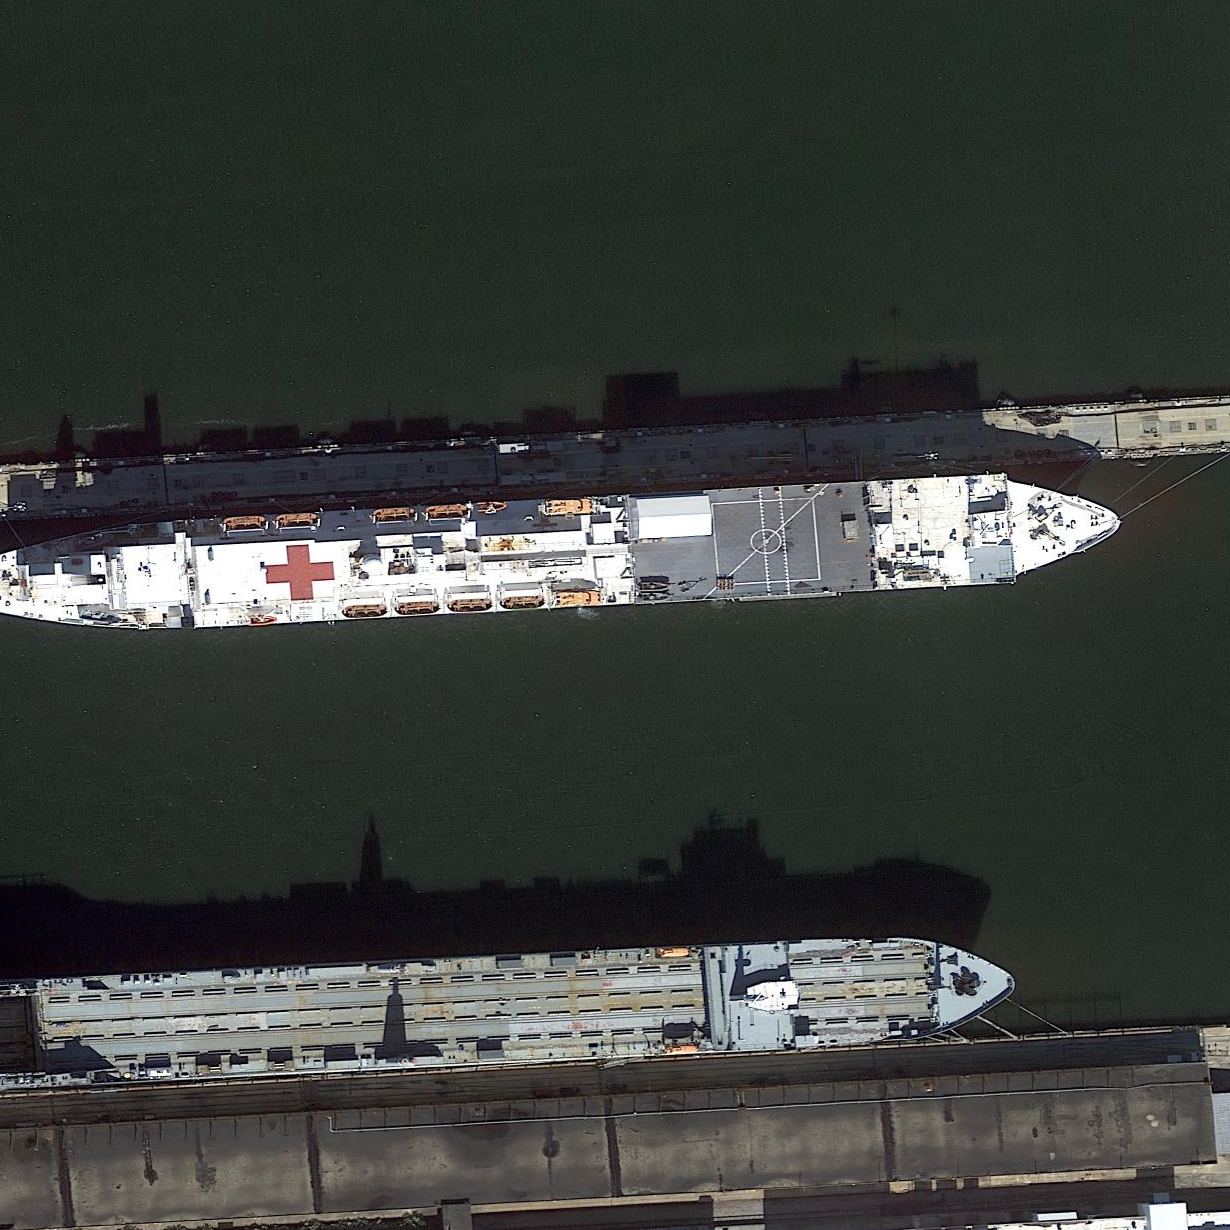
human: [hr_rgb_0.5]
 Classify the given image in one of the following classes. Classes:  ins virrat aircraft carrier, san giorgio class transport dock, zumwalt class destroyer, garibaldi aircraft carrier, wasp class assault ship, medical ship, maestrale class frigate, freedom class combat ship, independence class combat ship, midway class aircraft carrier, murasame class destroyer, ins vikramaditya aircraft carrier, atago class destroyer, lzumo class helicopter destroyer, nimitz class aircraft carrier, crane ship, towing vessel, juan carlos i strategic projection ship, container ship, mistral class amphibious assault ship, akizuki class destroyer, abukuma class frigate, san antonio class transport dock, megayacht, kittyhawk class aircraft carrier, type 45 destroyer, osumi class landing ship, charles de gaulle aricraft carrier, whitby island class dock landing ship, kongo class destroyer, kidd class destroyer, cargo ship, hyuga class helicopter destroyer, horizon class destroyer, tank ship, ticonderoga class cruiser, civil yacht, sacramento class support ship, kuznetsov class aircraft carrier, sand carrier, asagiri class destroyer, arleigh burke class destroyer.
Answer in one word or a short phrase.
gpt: Medical ship